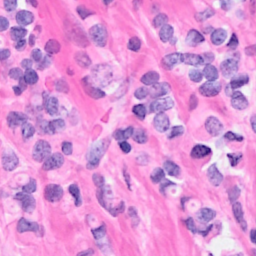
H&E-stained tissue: Breast